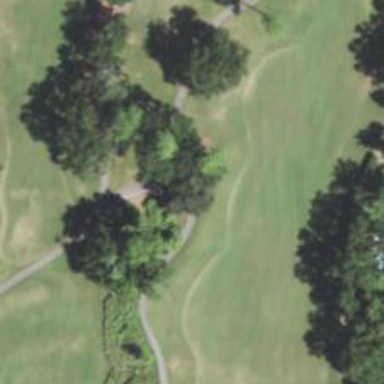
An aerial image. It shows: Path for golf carts.